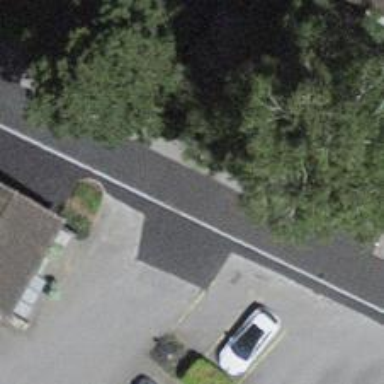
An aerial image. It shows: Road serving as parking aisle.